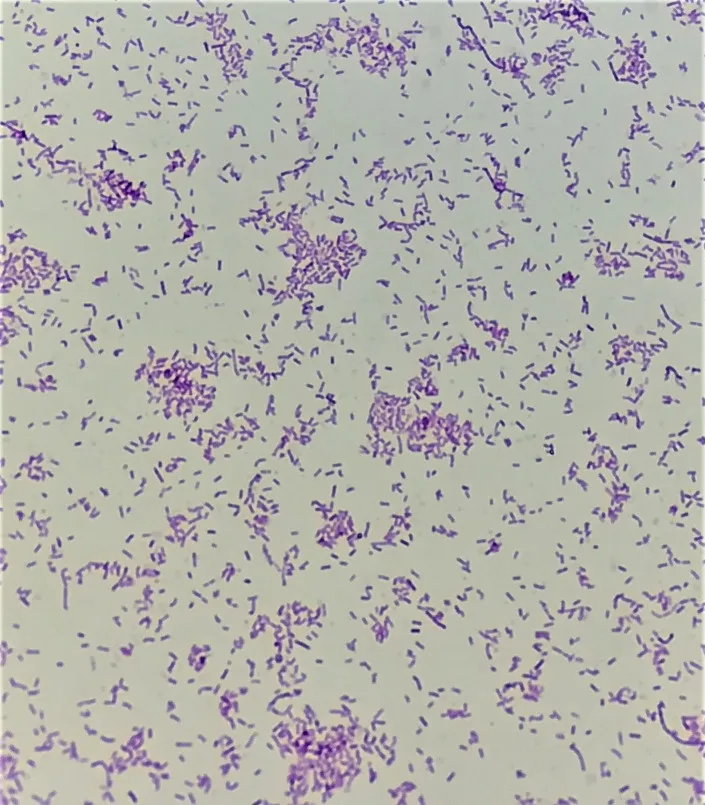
C. Ramosum
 Gram stain.
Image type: pathology (gram)